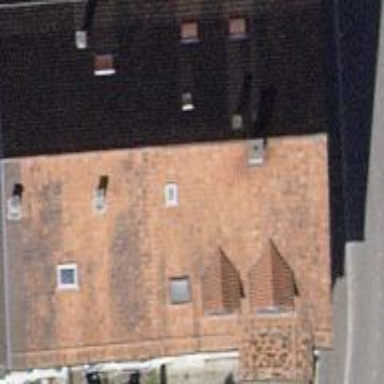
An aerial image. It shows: Gabled roof adorns the apartments building.